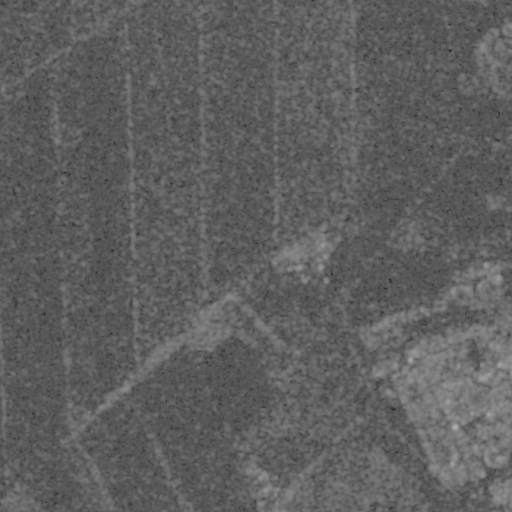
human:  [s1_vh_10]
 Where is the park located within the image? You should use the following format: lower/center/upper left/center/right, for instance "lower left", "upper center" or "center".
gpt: The park is located in the lower right of the image.
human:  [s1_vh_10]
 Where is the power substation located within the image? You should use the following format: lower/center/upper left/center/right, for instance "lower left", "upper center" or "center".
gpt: The power substation is located in the lower right of the image.
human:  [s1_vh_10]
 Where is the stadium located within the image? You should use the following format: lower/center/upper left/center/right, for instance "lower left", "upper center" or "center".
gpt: The stadium is located in the lower right of the image.
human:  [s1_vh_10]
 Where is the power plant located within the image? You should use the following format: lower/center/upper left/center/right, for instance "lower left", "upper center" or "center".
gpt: There is no power plant in the image.

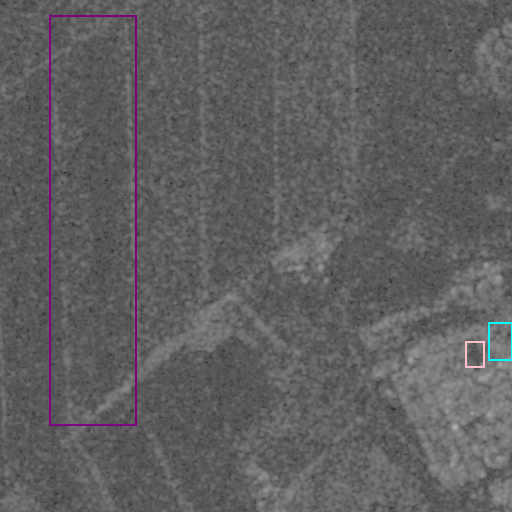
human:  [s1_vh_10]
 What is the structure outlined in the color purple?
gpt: The structure outlined in purple is a crop field.
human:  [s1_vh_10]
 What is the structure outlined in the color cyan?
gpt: The structure outlined in cyan is a park.
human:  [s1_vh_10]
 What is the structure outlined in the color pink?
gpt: The structure outlined in pink is a stadium.
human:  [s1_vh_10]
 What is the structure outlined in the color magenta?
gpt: There is no magenta outline.